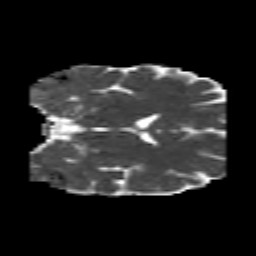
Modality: MD
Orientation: coronal
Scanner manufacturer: siemens
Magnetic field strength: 3 T
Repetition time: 6.8 s
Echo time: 0.093 s